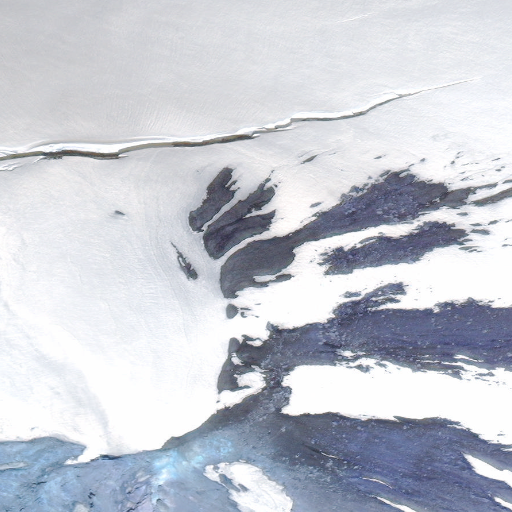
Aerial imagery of mountain in Alaska named Little Pavlof containing only unknown